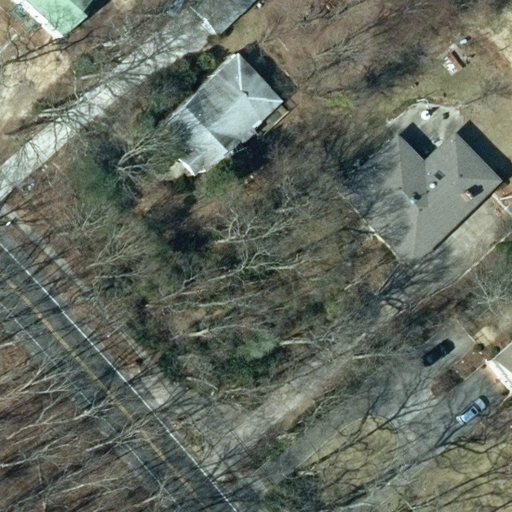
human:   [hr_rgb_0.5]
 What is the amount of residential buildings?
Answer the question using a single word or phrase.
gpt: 5

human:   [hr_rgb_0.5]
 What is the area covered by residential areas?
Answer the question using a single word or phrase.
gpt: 10637m2

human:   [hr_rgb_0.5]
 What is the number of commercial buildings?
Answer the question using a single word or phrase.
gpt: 0

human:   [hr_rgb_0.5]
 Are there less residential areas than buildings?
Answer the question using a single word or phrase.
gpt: yes

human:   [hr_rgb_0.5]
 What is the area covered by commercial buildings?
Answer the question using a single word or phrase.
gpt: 0m2

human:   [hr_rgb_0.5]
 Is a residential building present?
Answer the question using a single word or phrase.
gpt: yes

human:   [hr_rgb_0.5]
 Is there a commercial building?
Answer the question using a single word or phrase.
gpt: no

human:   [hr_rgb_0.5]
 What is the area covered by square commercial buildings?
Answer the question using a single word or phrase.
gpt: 0m2

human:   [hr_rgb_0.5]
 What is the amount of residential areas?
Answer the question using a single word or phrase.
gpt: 1

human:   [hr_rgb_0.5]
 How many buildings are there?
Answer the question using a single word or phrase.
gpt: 5

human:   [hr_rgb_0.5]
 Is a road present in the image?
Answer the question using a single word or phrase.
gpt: yes

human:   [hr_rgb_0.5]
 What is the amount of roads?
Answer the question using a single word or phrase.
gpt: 1

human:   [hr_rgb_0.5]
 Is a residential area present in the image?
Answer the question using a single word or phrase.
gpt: yes

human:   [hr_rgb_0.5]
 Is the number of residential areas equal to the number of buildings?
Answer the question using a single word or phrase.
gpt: no

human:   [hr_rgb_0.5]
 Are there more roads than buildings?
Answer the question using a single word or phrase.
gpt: no

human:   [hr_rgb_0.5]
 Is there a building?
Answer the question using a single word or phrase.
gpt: yes

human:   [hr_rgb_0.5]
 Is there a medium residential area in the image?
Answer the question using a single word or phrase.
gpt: no

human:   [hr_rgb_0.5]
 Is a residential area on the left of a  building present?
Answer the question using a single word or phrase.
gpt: yes

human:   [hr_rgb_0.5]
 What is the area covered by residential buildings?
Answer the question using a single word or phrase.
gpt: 981m2

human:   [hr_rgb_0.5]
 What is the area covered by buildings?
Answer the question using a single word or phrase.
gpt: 981m2

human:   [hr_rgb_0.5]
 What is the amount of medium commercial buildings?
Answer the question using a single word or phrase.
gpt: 0

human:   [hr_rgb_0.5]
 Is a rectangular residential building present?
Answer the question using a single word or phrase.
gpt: yes

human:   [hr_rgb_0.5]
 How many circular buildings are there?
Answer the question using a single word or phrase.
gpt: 0

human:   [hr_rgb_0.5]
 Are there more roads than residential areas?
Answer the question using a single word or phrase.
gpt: no

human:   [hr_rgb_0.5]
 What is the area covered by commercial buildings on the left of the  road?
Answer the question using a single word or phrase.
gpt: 0m2

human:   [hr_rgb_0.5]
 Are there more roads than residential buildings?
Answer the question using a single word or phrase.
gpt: no

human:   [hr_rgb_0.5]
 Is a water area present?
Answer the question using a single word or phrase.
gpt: no

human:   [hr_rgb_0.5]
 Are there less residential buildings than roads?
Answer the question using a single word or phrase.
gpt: no

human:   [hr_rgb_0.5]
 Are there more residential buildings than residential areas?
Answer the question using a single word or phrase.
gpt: yes

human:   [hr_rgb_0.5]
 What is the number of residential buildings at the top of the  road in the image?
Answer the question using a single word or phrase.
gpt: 4

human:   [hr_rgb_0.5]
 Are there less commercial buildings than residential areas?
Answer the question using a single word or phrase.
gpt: yes

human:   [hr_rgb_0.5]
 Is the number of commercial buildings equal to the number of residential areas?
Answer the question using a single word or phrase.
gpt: no

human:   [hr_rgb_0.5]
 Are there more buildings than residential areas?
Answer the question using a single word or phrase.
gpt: yes

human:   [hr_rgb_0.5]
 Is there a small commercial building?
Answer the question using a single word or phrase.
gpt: no

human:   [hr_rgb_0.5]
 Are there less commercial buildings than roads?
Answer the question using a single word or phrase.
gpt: yes

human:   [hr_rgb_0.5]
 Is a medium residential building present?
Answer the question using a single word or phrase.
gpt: yes

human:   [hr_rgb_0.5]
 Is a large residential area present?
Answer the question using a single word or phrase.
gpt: yes

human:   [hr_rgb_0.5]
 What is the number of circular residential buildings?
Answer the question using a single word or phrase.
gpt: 0

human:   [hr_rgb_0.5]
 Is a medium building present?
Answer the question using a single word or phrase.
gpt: yes

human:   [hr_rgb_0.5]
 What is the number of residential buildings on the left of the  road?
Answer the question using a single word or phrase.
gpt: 1

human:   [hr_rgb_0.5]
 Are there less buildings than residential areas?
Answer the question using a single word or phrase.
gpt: no

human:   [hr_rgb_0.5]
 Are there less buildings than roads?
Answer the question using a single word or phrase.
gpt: no

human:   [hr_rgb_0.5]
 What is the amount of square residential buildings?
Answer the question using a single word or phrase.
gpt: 0

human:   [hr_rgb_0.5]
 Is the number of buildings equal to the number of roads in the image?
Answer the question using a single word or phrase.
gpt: no

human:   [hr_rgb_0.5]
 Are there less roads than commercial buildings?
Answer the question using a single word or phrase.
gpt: no

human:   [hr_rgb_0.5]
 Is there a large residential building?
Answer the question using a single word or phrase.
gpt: no

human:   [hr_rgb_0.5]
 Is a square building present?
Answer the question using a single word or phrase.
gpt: no

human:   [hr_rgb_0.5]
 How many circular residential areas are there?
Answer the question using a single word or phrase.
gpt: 0

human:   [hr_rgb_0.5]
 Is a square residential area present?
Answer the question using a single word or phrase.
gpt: no

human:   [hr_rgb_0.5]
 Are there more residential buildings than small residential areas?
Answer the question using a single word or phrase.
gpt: yes

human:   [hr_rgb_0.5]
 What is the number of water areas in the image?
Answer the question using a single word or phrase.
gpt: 0

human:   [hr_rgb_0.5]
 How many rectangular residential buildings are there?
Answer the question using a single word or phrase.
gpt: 3

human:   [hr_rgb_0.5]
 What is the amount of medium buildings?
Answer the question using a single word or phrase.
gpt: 2

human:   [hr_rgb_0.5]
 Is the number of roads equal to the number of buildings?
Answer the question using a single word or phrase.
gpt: no

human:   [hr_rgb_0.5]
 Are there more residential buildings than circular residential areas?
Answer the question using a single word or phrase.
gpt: yes

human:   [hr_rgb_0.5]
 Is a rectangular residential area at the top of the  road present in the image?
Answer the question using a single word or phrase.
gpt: no

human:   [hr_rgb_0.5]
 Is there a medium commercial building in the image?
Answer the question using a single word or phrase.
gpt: no

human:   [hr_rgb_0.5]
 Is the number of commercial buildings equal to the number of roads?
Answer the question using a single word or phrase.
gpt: no

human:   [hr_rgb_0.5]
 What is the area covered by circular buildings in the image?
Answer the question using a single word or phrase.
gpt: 0m2

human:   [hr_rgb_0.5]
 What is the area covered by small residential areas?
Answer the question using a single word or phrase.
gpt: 0m2

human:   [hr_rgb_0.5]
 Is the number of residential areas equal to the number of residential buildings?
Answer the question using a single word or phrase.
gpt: no

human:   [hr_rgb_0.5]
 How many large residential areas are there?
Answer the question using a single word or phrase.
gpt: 1

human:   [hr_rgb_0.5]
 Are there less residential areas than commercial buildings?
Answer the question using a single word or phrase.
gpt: no

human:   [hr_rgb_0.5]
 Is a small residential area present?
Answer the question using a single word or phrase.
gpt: no